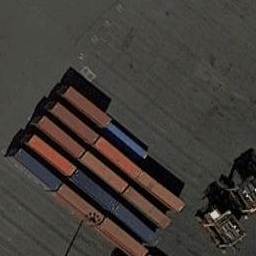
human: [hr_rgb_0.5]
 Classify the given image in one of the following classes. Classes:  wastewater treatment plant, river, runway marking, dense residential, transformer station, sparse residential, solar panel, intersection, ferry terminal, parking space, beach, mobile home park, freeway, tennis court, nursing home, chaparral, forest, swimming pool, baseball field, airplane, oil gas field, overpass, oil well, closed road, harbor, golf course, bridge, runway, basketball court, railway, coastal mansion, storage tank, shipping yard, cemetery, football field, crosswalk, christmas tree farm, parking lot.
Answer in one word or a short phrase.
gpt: shipping yard